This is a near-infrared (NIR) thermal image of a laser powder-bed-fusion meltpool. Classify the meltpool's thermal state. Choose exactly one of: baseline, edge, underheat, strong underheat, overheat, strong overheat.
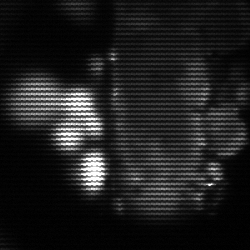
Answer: strong underheat